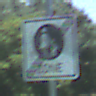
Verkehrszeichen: EndeFussgaengerzone
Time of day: Midday
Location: Outdoor (Nature)
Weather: Clear
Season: Summer
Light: Natural